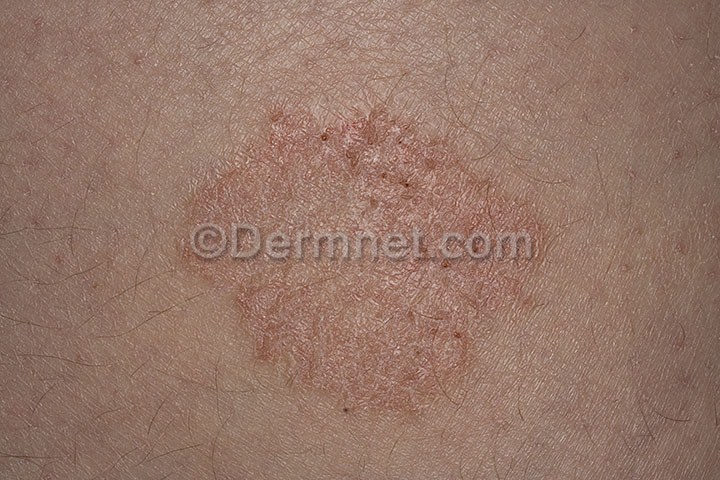
Disease: Eczema Photos